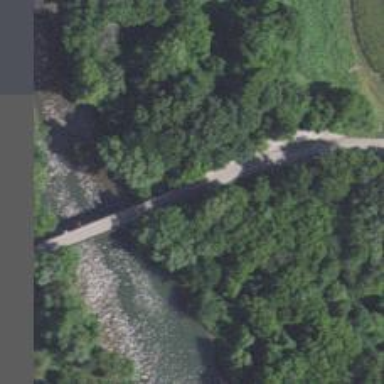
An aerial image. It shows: Unclassified road with bridge.